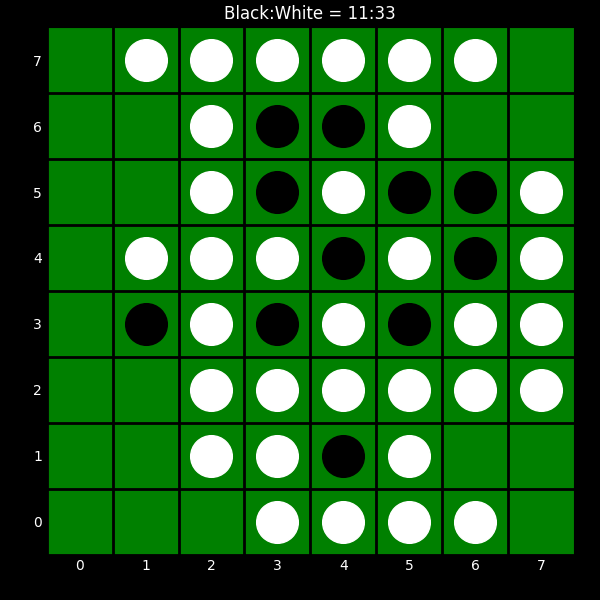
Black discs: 11
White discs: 33